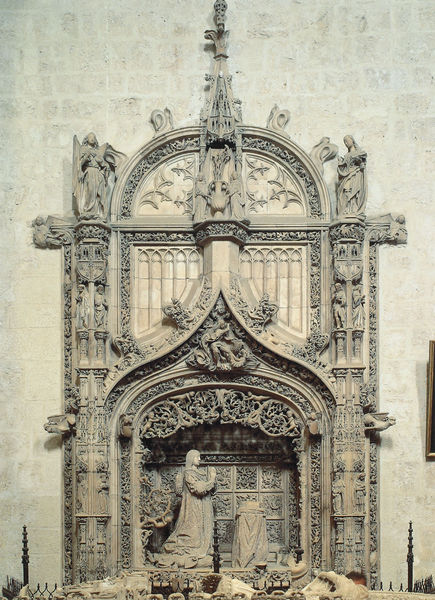
Titel: Grab für Alfons
Standort: Burgos, Kartause von Miraflores (EU - E)
Schlagwörter: frau, säulen, ornament, architektur, stein, hände, kirche, figur, gotik, engel, skulptur, relief, mauer, verzierung, beten, gebet, altar, schrein, wimperg